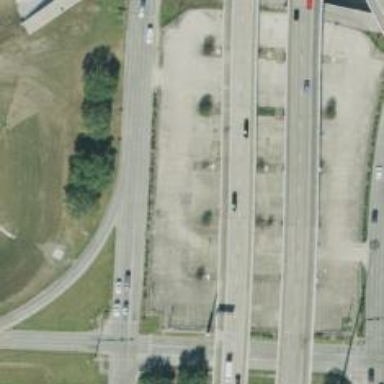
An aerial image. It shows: Secondary road with frontage road alongside.